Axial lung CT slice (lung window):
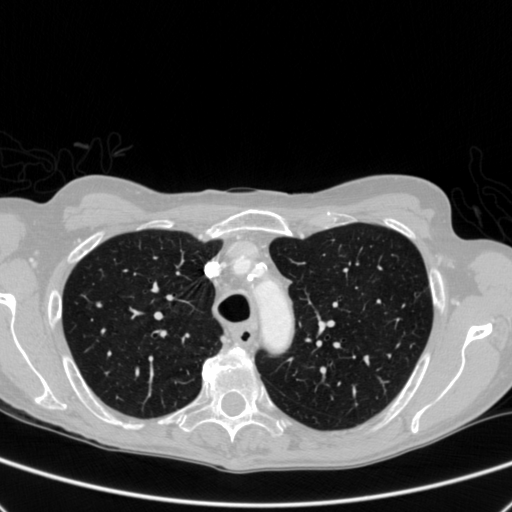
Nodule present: no